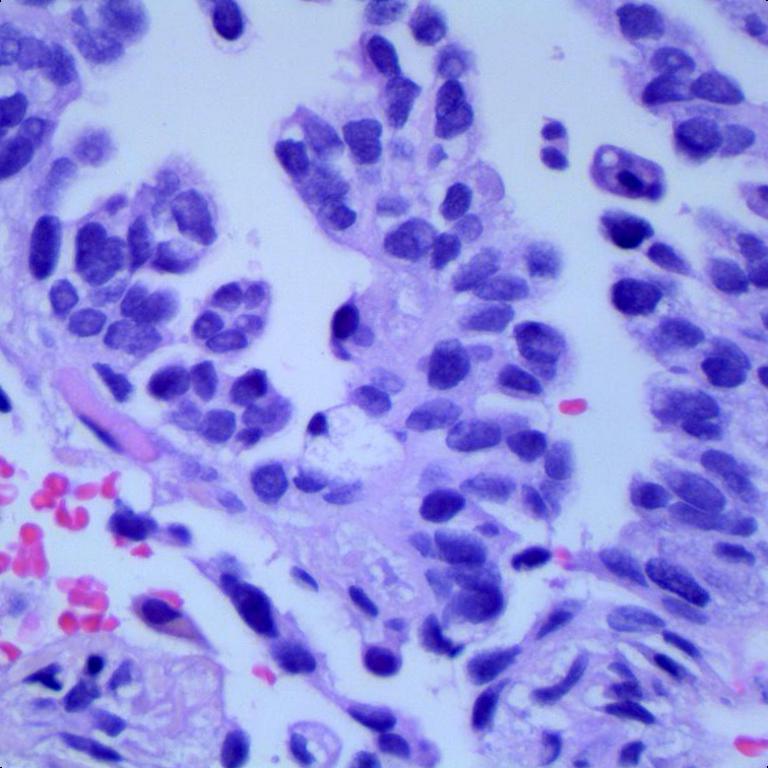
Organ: lung
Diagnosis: adenocarcinomas